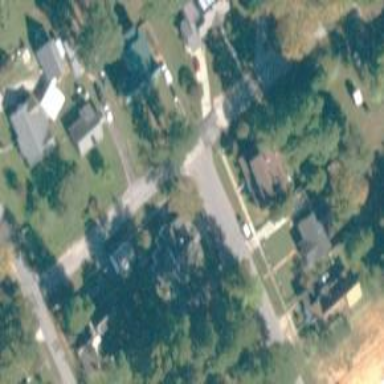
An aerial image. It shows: Residential road.